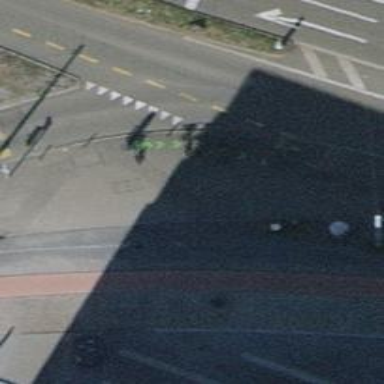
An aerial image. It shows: Bicycle repair station is available.